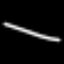
Label: line